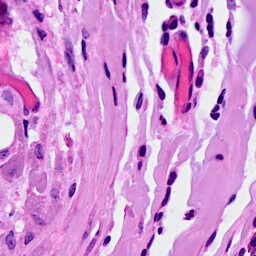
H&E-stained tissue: Breast